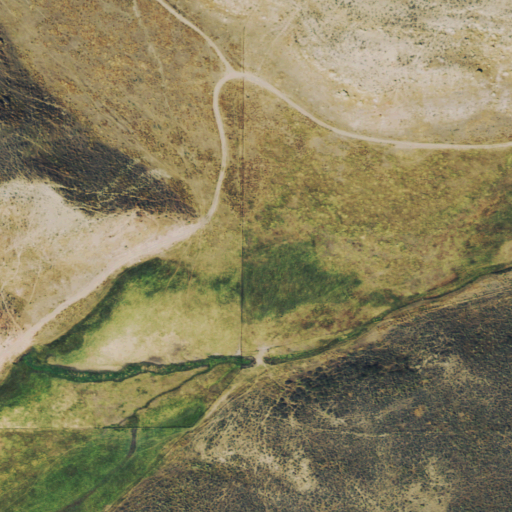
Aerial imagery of valley in Colorado named Red Littleton Canyon containing shrub, herbaceous wetlands, woody wetlands, pasture, and deciduous forest